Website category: university
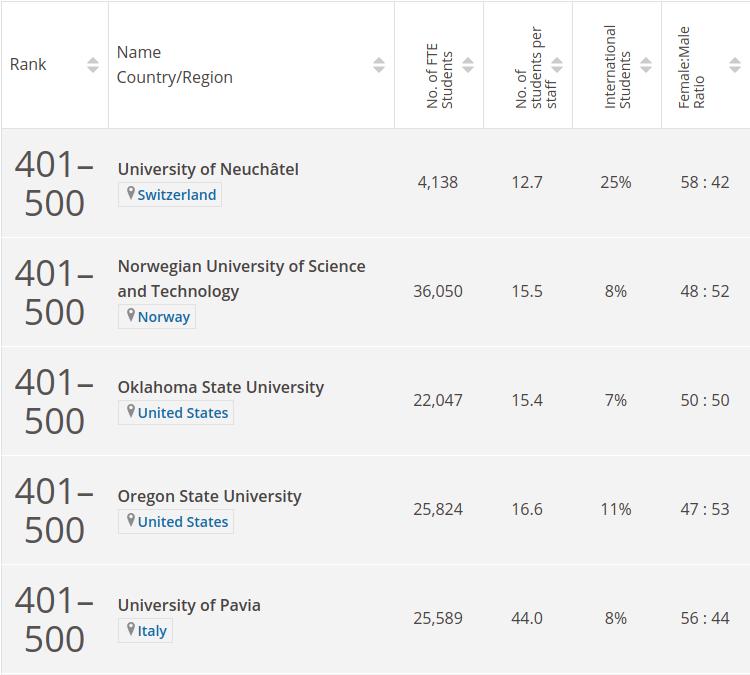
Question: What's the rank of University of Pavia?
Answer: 401500

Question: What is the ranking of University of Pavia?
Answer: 401500

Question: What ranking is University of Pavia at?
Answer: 401500

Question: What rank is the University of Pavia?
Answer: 401500

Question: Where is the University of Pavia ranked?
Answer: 401500

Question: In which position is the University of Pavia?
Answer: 401500

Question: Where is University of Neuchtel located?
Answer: Switzerland

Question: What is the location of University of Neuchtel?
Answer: Switzerland

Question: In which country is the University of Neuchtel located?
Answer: Switzerland

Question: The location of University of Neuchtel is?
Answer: Switzerland

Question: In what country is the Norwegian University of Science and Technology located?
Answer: Norway

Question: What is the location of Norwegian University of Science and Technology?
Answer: Norway

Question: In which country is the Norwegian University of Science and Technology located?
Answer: Norway

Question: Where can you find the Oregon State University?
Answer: United States

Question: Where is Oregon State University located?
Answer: United States

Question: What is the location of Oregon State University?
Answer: United States

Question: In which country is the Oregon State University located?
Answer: United States

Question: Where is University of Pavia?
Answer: Italy

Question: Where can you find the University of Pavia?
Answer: Italy

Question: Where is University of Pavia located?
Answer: Italy

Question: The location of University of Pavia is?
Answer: Italy

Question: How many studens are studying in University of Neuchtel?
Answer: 4,138

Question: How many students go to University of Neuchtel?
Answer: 4,138

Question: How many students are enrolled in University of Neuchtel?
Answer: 4,138

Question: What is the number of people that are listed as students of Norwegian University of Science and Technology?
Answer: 36,050

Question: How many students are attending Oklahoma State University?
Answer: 22,047

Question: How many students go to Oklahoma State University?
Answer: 22,047

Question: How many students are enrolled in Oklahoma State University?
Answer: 22,047

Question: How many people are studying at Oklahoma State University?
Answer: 22,047

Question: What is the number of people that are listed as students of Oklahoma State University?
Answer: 22,047

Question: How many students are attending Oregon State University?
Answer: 25,824

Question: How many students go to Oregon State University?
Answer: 25,824

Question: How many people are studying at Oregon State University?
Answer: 25,824

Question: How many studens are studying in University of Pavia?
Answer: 25,589

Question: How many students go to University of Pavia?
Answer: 25,589

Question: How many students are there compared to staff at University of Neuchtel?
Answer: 12.7

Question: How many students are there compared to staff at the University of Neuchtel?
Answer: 12.7

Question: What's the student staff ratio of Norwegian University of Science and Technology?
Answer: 15.5

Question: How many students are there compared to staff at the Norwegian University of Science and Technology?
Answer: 15.5

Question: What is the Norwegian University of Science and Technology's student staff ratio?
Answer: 15.5

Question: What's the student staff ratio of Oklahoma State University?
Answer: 15.4

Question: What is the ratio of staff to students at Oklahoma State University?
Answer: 15.4

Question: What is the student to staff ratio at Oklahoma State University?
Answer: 15.4

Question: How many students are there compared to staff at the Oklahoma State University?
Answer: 15.4

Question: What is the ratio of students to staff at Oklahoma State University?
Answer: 15.4

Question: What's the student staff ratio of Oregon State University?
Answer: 16.6

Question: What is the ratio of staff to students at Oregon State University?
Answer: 16.6

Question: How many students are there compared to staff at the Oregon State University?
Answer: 16.6

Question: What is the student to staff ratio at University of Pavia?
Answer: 44.0

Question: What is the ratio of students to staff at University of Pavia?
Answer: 44.0

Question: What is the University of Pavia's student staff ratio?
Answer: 44.0

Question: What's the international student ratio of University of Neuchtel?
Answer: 25%

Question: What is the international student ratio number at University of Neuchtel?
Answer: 25%

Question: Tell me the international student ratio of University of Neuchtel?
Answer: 25%

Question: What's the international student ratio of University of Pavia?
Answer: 8%

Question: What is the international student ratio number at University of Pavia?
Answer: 8%

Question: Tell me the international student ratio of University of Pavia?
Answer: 8%

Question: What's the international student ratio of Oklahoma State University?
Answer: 7%

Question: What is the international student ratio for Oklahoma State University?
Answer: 7%

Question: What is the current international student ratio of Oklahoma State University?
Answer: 7%

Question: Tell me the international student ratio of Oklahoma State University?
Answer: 7%

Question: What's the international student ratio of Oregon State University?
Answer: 11%

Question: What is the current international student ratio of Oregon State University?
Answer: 11%

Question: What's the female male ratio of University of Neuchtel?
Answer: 58 : 42